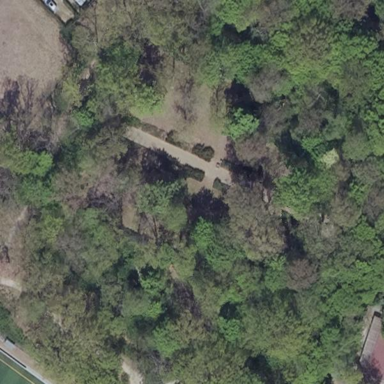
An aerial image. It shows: Cemetery.